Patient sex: M
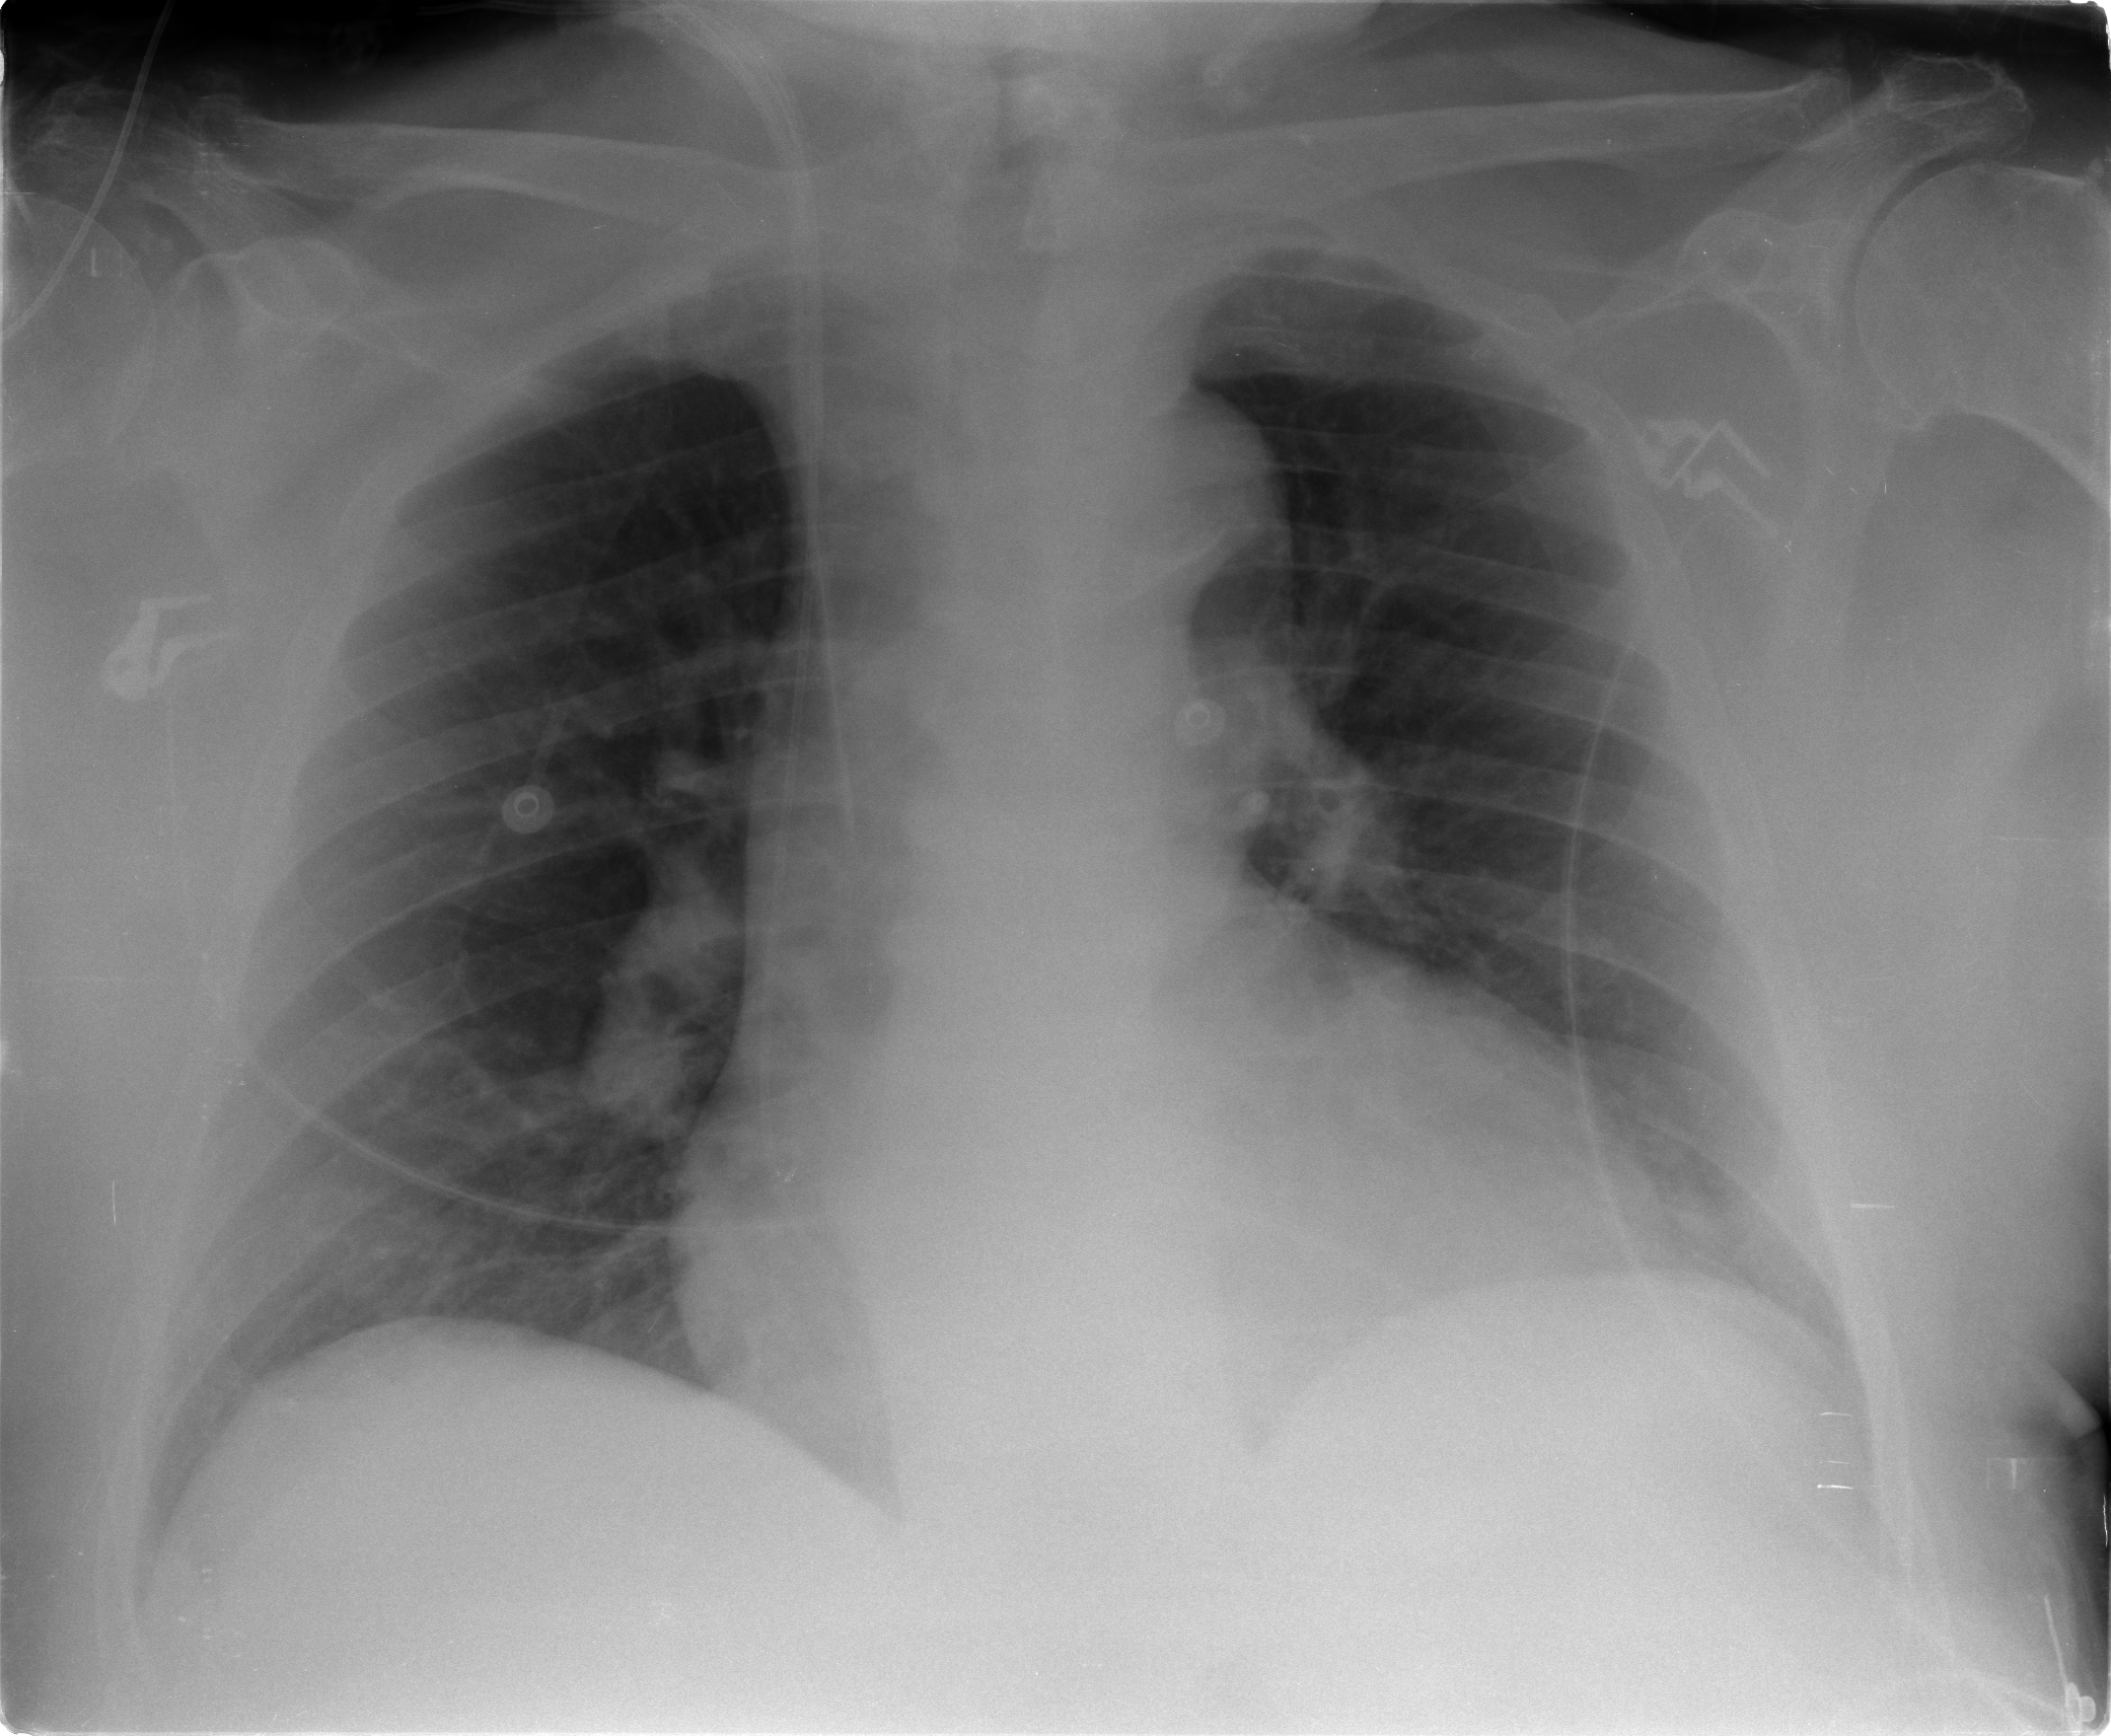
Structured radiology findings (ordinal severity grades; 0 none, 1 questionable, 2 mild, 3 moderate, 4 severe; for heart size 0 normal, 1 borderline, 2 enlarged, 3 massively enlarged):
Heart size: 2
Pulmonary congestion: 2
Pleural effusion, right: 0
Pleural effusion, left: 0
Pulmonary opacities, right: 0
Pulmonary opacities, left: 0
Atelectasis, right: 2
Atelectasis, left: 2